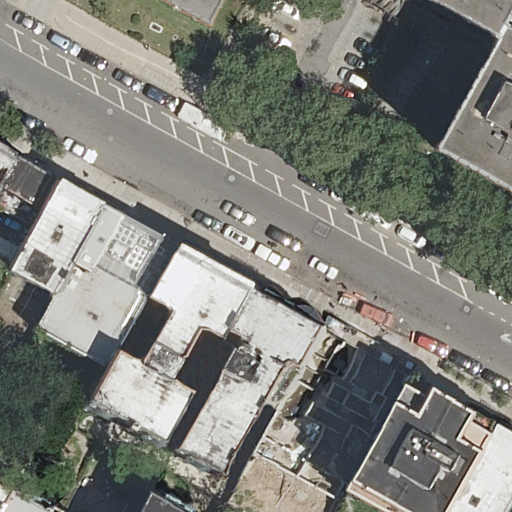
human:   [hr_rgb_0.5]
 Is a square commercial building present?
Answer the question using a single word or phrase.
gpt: no

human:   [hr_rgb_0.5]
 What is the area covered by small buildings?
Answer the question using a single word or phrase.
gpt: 234m2

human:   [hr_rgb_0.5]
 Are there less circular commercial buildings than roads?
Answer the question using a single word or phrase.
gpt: yes

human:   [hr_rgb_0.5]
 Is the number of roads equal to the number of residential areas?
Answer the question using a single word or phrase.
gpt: yes

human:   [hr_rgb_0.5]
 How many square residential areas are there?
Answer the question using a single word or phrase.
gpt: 0

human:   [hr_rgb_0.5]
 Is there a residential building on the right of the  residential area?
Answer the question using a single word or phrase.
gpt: yes

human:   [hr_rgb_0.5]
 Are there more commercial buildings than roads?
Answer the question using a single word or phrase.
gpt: no

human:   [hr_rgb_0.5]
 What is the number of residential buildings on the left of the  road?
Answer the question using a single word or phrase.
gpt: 8

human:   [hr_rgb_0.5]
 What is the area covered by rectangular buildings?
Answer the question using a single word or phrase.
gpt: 796m2

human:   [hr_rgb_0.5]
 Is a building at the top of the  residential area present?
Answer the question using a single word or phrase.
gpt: no

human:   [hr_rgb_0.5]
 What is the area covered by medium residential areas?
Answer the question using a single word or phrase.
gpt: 284m2

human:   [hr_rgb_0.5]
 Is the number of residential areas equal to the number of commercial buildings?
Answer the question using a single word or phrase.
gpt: no

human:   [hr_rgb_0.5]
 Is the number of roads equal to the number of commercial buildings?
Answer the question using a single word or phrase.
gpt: no

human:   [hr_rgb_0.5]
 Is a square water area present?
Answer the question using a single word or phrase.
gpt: no

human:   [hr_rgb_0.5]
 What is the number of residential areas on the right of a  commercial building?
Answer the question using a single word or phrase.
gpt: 0

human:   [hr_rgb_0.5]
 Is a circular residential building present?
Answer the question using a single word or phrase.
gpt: no

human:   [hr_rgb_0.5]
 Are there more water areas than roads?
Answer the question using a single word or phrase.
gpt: no

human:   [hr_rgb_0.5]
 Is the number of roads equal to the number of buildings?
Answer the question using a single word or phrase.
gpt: no

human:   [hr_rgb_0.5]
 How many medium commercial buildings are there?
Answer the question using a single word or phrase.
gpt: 0

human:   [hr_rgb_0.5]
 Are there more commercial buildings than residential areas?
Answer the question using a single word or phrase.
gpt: no

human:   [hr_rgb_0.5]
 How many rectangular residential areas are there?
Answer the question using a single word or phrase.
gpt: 1

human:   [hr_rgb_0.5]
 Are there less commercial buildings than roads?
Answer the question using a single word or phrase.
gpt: yes

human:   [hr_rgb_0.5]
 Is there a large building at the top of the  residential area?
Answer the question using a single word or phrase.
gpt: no

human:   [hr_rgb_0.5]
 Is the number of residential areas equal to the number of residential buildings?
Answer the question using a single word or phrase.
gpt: no

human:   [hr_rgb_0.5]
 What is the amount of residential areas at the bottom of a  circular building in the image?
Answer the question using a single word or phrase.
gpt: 0

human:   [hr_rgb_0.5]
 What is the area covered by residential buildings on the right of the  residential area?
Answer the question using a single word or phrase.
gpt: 3872m2

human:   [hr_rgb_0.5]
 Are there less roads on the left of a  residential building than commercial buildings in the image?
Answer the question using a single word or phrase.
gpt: no

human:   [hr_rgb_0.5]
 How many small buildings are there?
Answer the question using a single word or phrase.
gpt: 4

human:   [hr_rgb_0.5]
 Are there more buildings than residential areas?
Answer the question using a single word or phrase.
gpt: yes

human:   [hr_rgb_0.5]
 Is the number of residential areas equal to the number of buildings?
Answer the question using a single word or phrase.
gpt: no

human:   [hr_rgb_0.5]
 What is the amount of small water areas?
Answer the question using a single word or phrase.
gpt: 0

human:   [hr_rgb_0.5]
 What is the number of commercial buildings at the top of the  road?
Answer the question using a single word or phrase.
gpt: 0

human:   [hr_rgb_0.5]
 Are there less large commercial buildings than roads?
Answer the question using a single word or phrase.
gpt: yes

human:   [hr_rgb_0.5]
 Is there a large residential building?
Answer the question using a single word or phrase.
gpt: yes

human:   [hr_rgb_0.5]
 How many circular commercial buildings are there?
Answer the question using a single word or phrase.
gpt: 0

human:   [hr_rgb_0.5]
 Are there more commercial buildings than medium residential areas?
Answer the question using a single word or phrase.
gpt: no